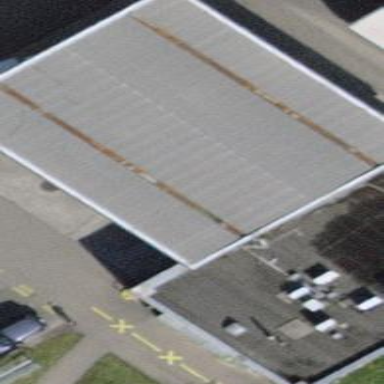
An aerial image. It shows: Fuel station with roof.